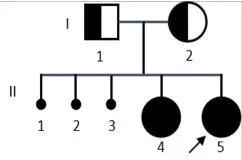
Pedigree of the patient family and Sanger analysis for the mosaic mutation in CLCKNB. (A) II2 indicates the patient, I1 and I2 indicate the patient's parents; both carried a heterozygous mutation of the CLCNKB gene, II1 indicates the patient's elder sister with similar clinical symptoms.
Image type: radiology (x_ray)